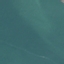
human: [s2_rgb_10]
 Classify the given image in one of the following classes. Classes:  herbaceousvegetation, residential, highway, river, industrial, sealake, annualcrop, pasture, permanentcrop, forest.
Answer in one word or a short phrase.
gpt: SeaLake